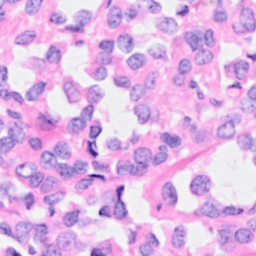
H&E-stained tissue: Breast